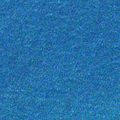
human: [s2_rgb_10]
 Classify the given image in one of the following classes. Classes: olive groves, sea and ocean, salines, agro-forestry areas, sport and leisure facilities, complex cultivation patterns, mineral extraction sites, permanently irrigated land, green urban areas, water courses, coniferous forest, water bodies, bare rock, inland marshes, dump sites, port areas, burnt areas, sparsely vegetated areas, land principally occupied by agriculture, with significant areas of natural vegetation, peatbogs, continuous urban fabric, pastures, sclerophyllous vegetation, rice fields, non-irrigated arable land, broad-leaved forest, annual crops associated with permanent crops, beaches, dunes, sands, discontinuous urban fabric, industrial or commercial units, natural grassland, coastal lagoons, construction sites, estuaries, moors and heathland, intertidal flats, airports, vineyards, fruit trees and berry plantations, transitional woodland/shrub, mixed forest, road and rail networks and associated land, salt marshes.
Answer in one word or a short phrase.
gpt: sea and ocean